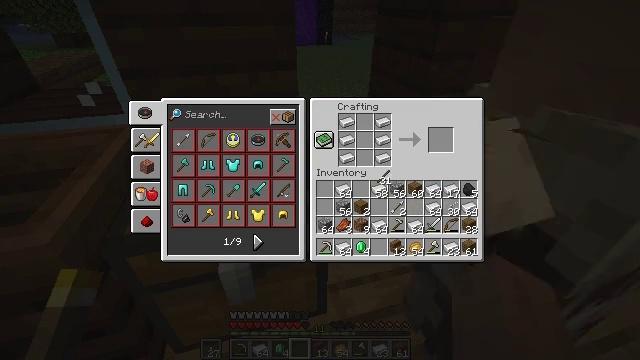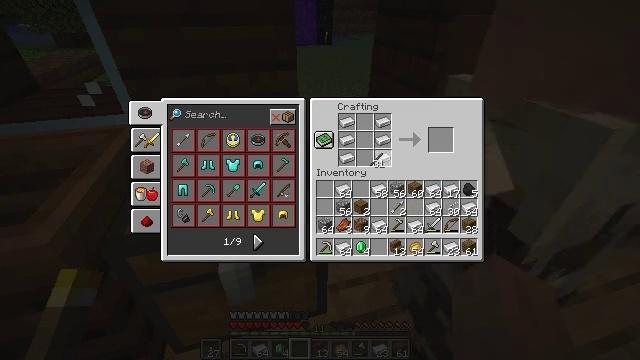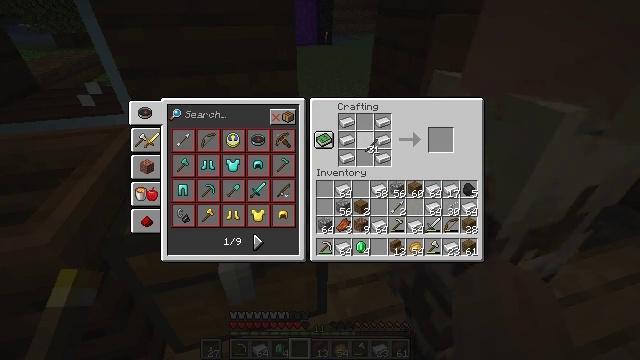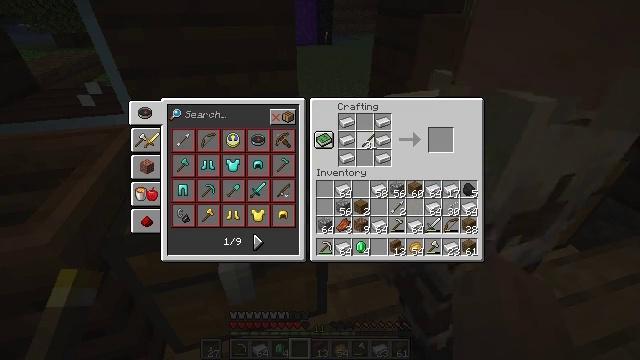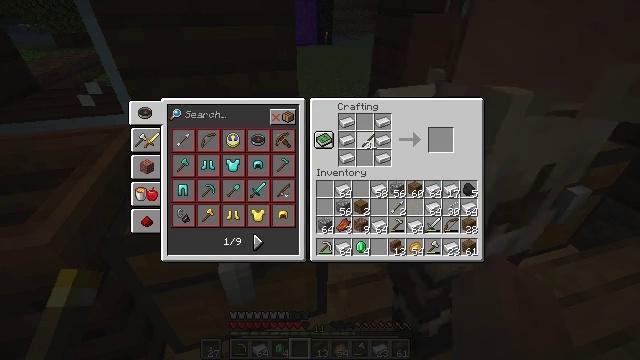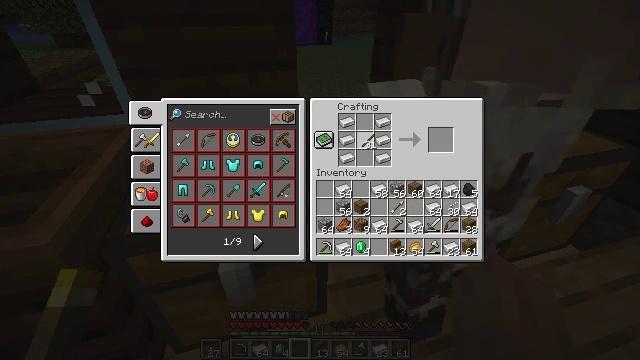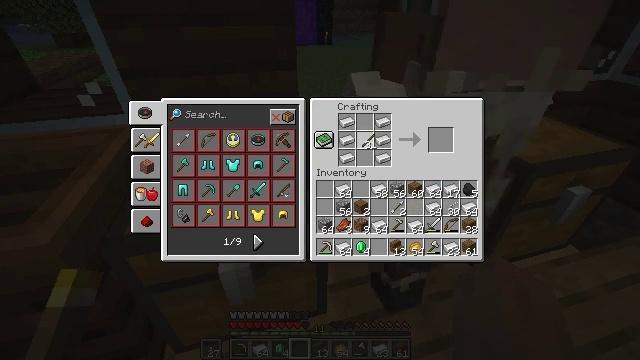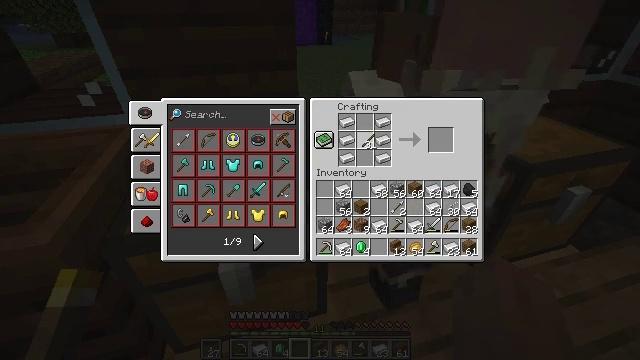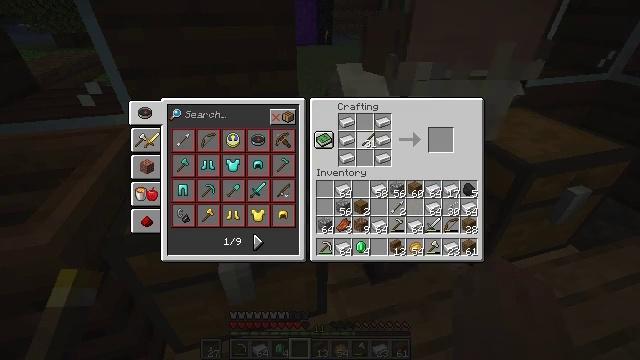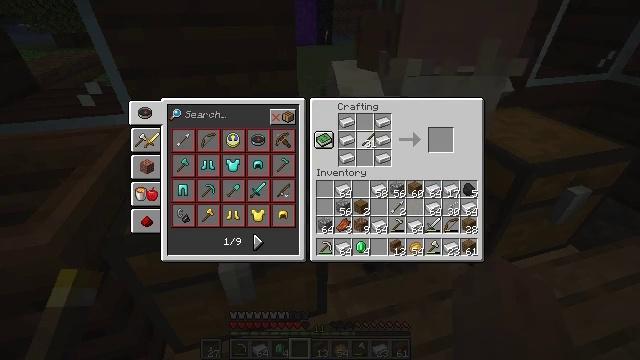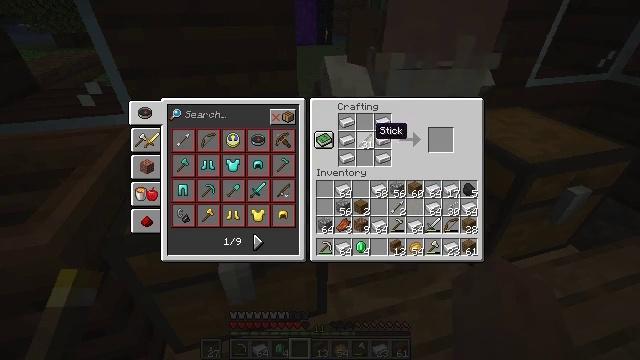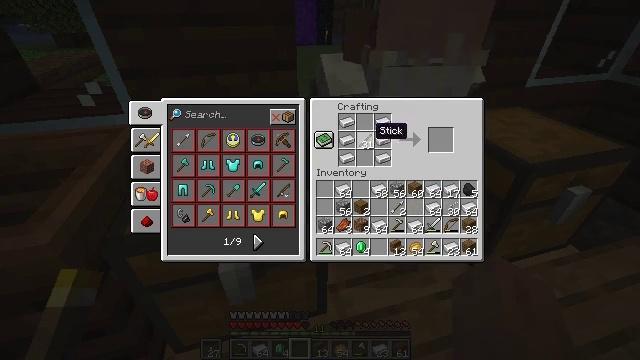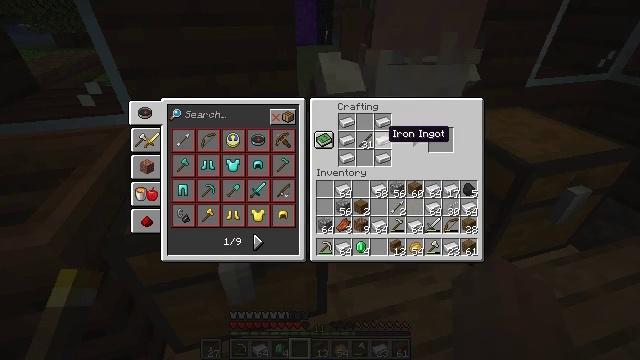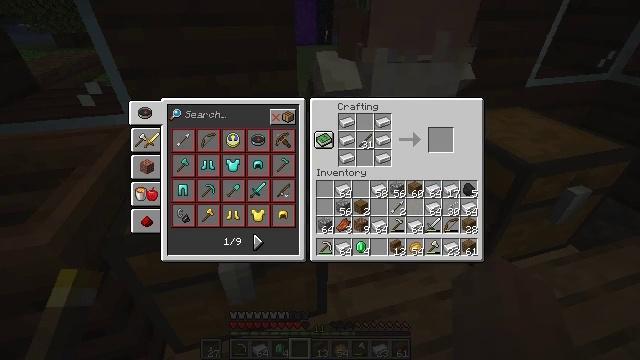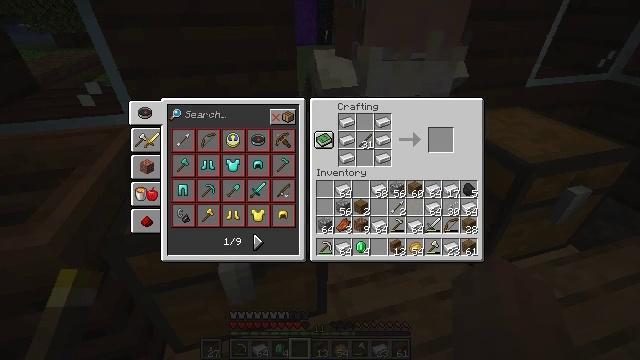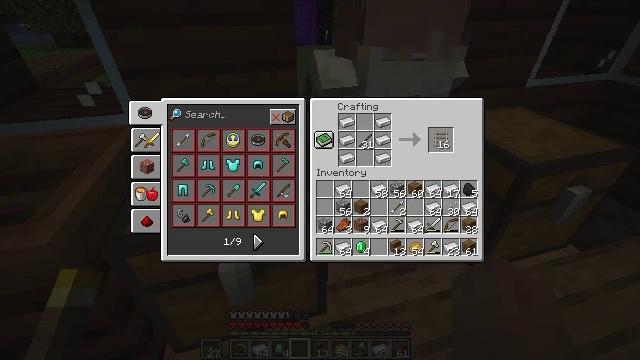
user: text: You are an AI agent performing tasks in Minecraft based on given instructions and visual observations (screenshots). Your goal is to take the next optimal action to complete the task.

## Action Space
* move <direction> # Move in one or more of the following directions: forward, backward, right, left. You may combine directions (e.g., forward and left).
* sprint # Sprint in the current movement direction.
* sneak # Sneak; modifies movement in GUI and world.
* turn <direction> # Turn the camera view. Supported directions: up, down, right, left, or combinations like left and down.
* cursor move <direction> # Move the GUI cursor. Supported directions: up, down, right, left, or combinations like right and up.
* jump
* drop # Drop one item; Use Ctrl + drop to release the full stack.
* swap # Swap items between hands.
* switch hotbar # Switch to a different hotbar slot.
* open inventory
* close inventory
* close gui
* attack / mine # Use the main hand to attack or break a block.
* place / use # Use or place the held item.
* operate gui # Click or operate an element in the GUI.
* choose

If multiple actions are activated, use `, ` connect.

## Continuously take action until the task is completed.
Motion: motion action
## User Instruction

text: Use iron ingots and a stick to craft a rail.
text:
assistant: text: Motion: cursor move left and up
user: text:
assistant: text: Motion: cursor move up
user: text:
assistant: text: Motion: no_op
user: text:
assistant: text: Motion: no_op
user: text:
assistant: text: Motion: no_op
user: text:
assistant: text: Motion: no_op
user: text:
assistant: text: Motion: operate gui
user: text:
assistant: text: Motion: operate gui
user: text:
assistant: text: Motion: operate gui
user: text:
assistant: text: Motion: no_op
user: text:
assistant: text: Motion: no_op
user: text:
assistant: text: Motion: cursor move right
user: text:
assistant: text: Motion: cursor move right
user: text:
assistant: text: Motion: cursor move right
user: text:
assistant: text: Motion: cursor move right
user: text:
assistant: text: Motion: sneak
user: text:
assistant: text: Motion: sneak
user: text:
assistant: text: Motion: sneak
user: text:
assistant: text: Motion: sneak
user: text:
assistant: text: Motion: sneak
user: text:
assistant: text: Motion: sneak, operate gui
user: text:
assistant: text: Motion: sneak, operate gui
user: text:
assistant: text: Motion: sneak, operate gui
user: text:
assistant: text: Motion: sneak
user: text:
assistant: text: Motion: sneak
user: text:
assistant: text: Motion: sneak